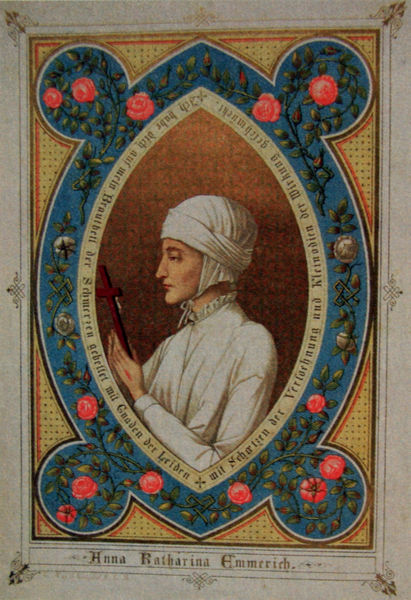
Titel: Anna Katharina Emmerich
Institution: (Seriendruck)
Schlagwörter: blau, blätter, weiß, grün, äste, blumen, braun, frau, geste, kleid, mund, nase, orange, profil, symbol, blüten, dame, rosen, rot, tuch, haube, hemd, falten, inkarnat, kleidung, mensch, rahmen, bildnis, hände, portrait, porträt, zweige, kirche, auge, gewand, gold, spitzen, blatt, person, kinn, lippen, rosa, oval, ranken, kopfbedeckung, schrift, papier, grafik, graphik, weiblich, inschrift, brauen, floral, rüschen, wange, name, blut, medaillon, kreuz, titel, nonne, beschriftung, gebet, krause, braue, poster, knospen, stigma, wundmal, wundmale, dornen, kruzifix, anbetung, turban, miniatur, spruch, profilansicht, vierpass, umschrift, linse, andachtsbild, mandorla, lid, rosenblätter, meditation, anna katharina emmerich, klerikale, ordenstracht